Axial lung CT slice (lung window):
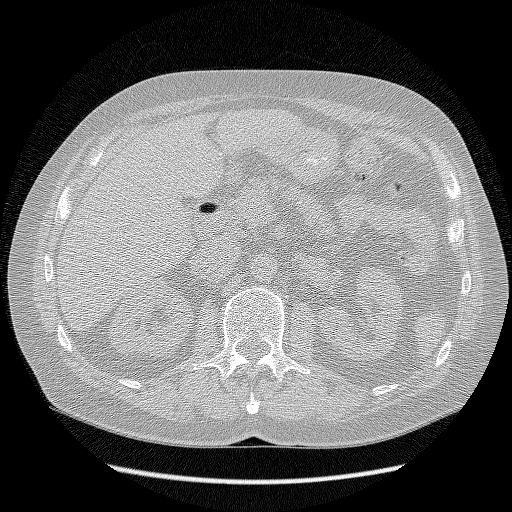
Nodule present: no